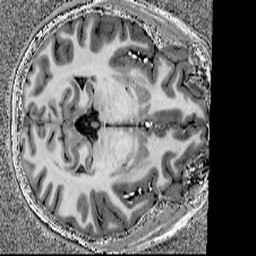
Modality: UNIT1
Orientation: axial
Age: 33
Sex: female
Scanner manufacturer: siemens
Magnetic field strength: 7 T
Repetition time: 4.3 s
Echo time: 0.00227 s